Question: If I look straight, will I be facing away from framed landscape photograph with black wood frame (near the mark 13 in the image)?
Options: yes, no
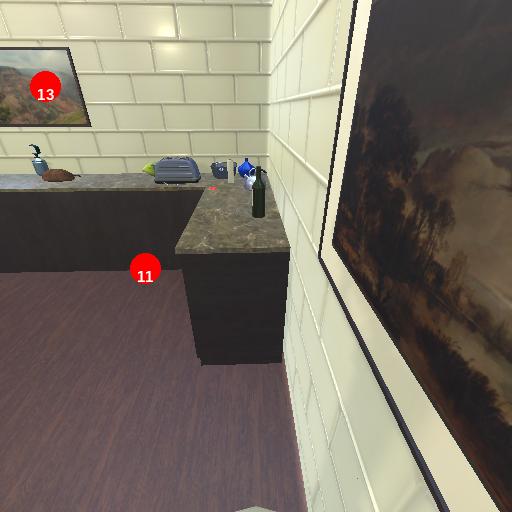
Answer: yes